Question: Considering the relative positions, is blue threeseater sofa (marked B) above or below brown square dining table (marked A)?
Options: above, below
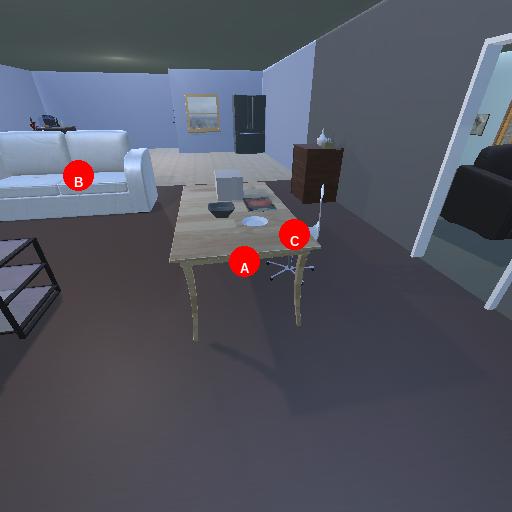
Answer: above